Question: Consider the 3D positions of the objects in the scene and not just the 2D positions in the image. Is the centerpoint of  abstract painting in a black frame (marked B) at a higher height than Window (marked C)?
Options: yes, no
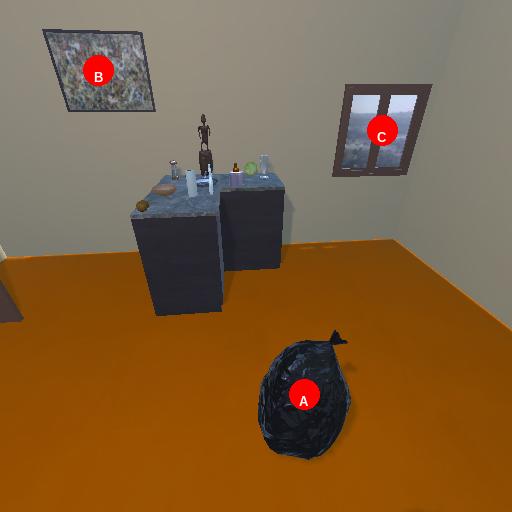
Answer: yes